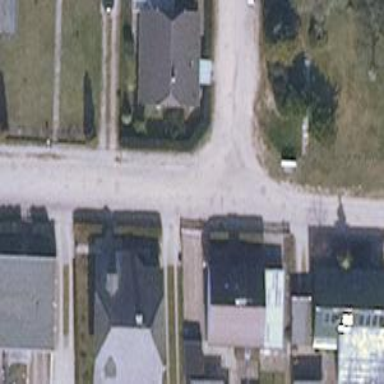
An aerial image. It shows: Residential road with compacted surface.